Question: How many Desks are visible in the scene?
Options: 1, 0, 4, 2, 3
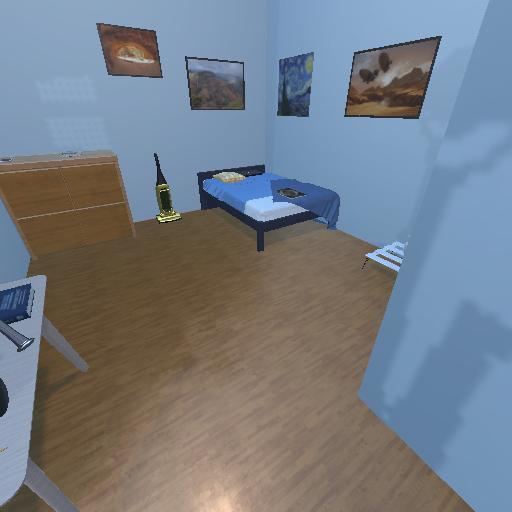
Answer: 1